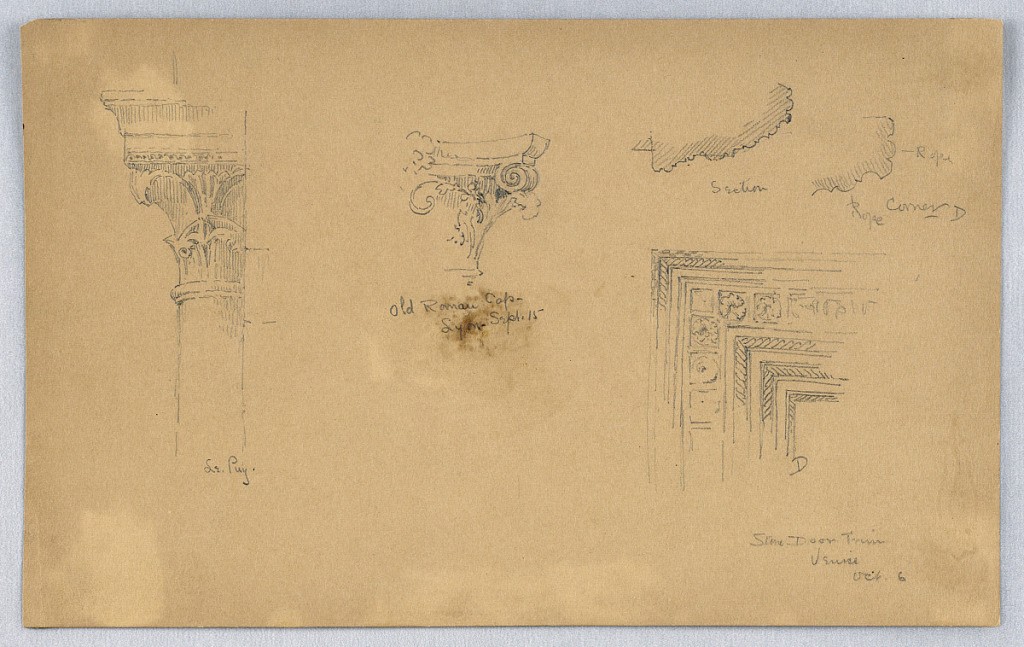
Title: Architectural Details in Venice
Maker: Arnold William Brunner, American, 1857–1925
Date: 1883
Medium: Graphite on brown paper
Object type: Drawing
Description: Top section of column, left. Roman capital, Lyon, center. Door frame, right.